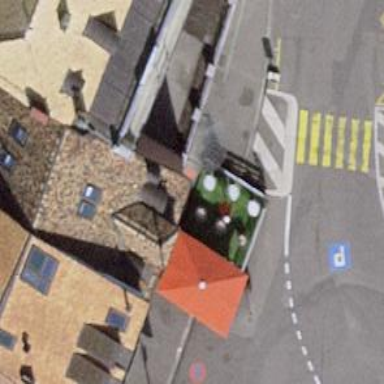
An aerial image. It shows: Pub.